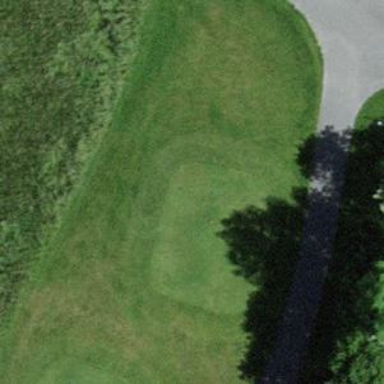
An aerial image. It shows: Golf tee on grassy land.